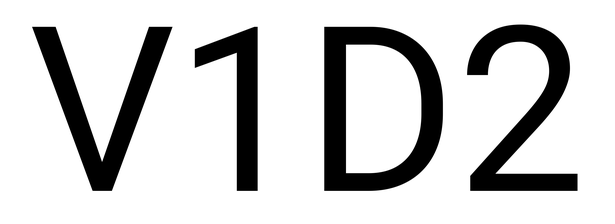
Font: Roboto_Regular